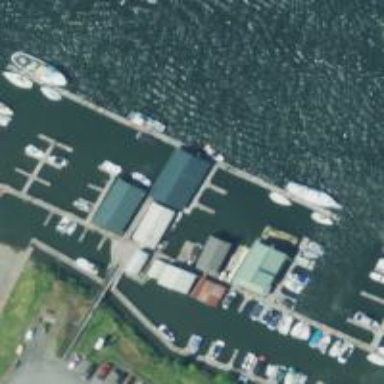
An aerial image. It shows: Man-made pier.